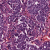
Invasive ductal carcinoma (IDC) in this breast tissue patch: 1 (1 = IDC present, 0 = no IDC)